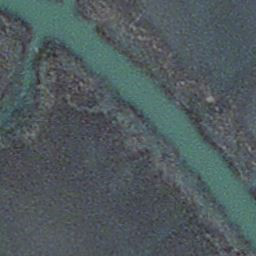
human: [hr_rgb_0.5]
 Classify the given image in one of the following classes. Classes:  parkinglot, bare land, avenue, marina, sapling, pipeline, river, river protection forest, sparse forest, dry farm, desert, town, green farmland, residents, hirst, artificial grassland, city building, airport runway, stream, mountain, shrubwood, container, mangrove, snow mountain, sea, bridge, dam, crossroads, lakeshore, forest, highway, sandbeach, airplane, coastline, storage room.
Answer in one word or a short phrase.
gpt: stream